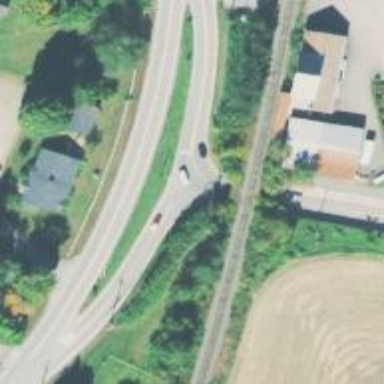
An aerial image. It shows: Asphalt road classified as trunk highway.